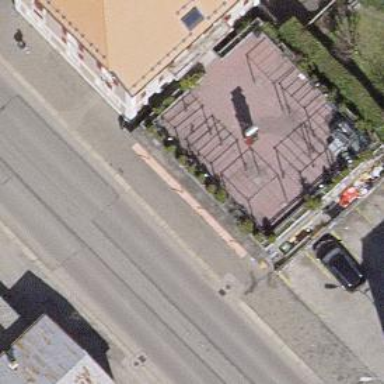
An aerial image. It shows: Convenience shop.